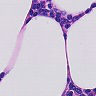
Metastatic tissue present: no